Question: I'm not a regular curl user, but from time to time I use it to test something.
So I was writing in command line this:
'''
curl -o:output.html www.google.com
'''
It didn't gave me any error, looked like everything is ok, but output file didn't appeared.
So I've started process monitor and checked what is going on, from the screenshot below I think it is clear what was my problem, but now the question - why all three operations are marked as successful?
I've searched for filename through whole disk, but there was no file, create file result was Overwritten, so it looks like it actually somewhere was saved.

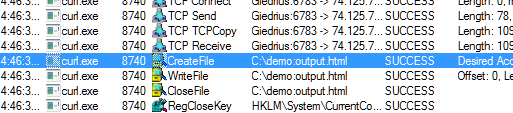
Answer: "output.html" is a <URL> "C:\demo".
Unfortunately the 'copy' command doesn't like stream syntax so you can't use it to copy the data to a regular file. You could use:
'''
notepad c:\demo:output.html
'''
and save the data elsewhere.
Your original problem was getting the curl syntax wrong. It looks like curl doesn't need the colon so it treated it as part of the file name, causing Windows to interpret as a stream name.
You can list named streams with the sysinternals <URL>.